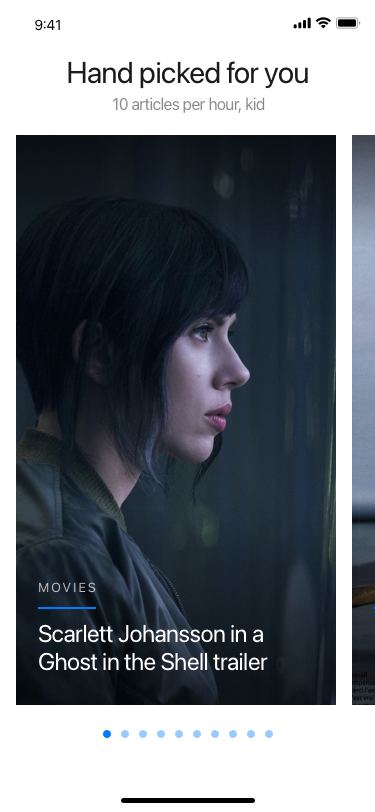
Text in this UI design:
Hand picked for you
10 articles per hour, kid
Marilon Cotillard photosession for Vogue
MOVIES
Scarlett Johansson in a Ghost in the Shell trailer
MOVIES